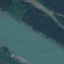
Label: River